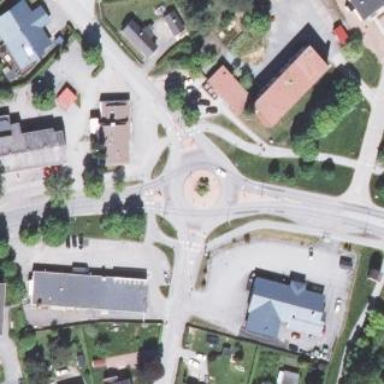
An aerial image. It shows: Secondary road leading to roundabout.